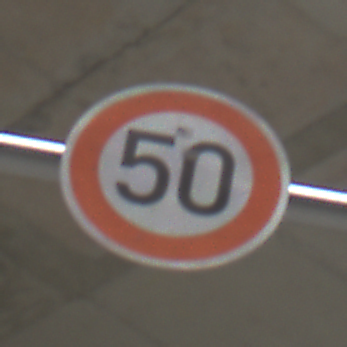
Verkehrszeichen: Geschwindigkeit50
Umgebung: Roofed, Urban
Tageszeit: Midday
Wetter: Overcast
Licht: Artificial
Jahreszeit: NotSpecified
Kontrast: MediumContrast